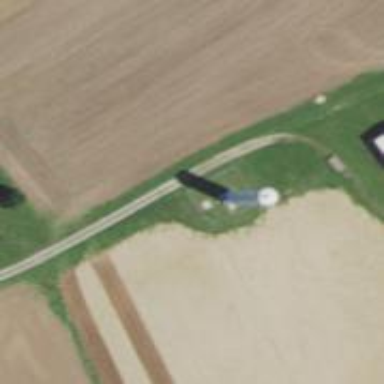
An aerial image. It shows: Silo.